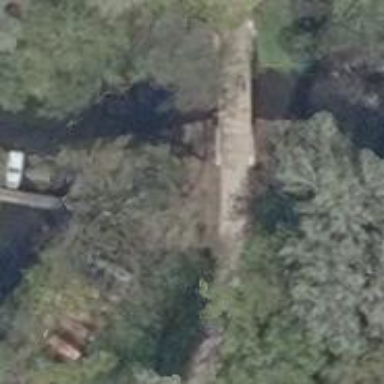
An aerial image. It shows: Footway road on concrete bridge.